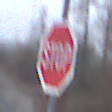
Verkehrszeichen: Stop
Umgebung: Outdoor, Suburban
Tageszeit: MorningAfternoon
Wetter: Overcast
Licht: Natural
Jahreszeit: NotSpecified
Kontrast: LowContrast